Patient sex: M
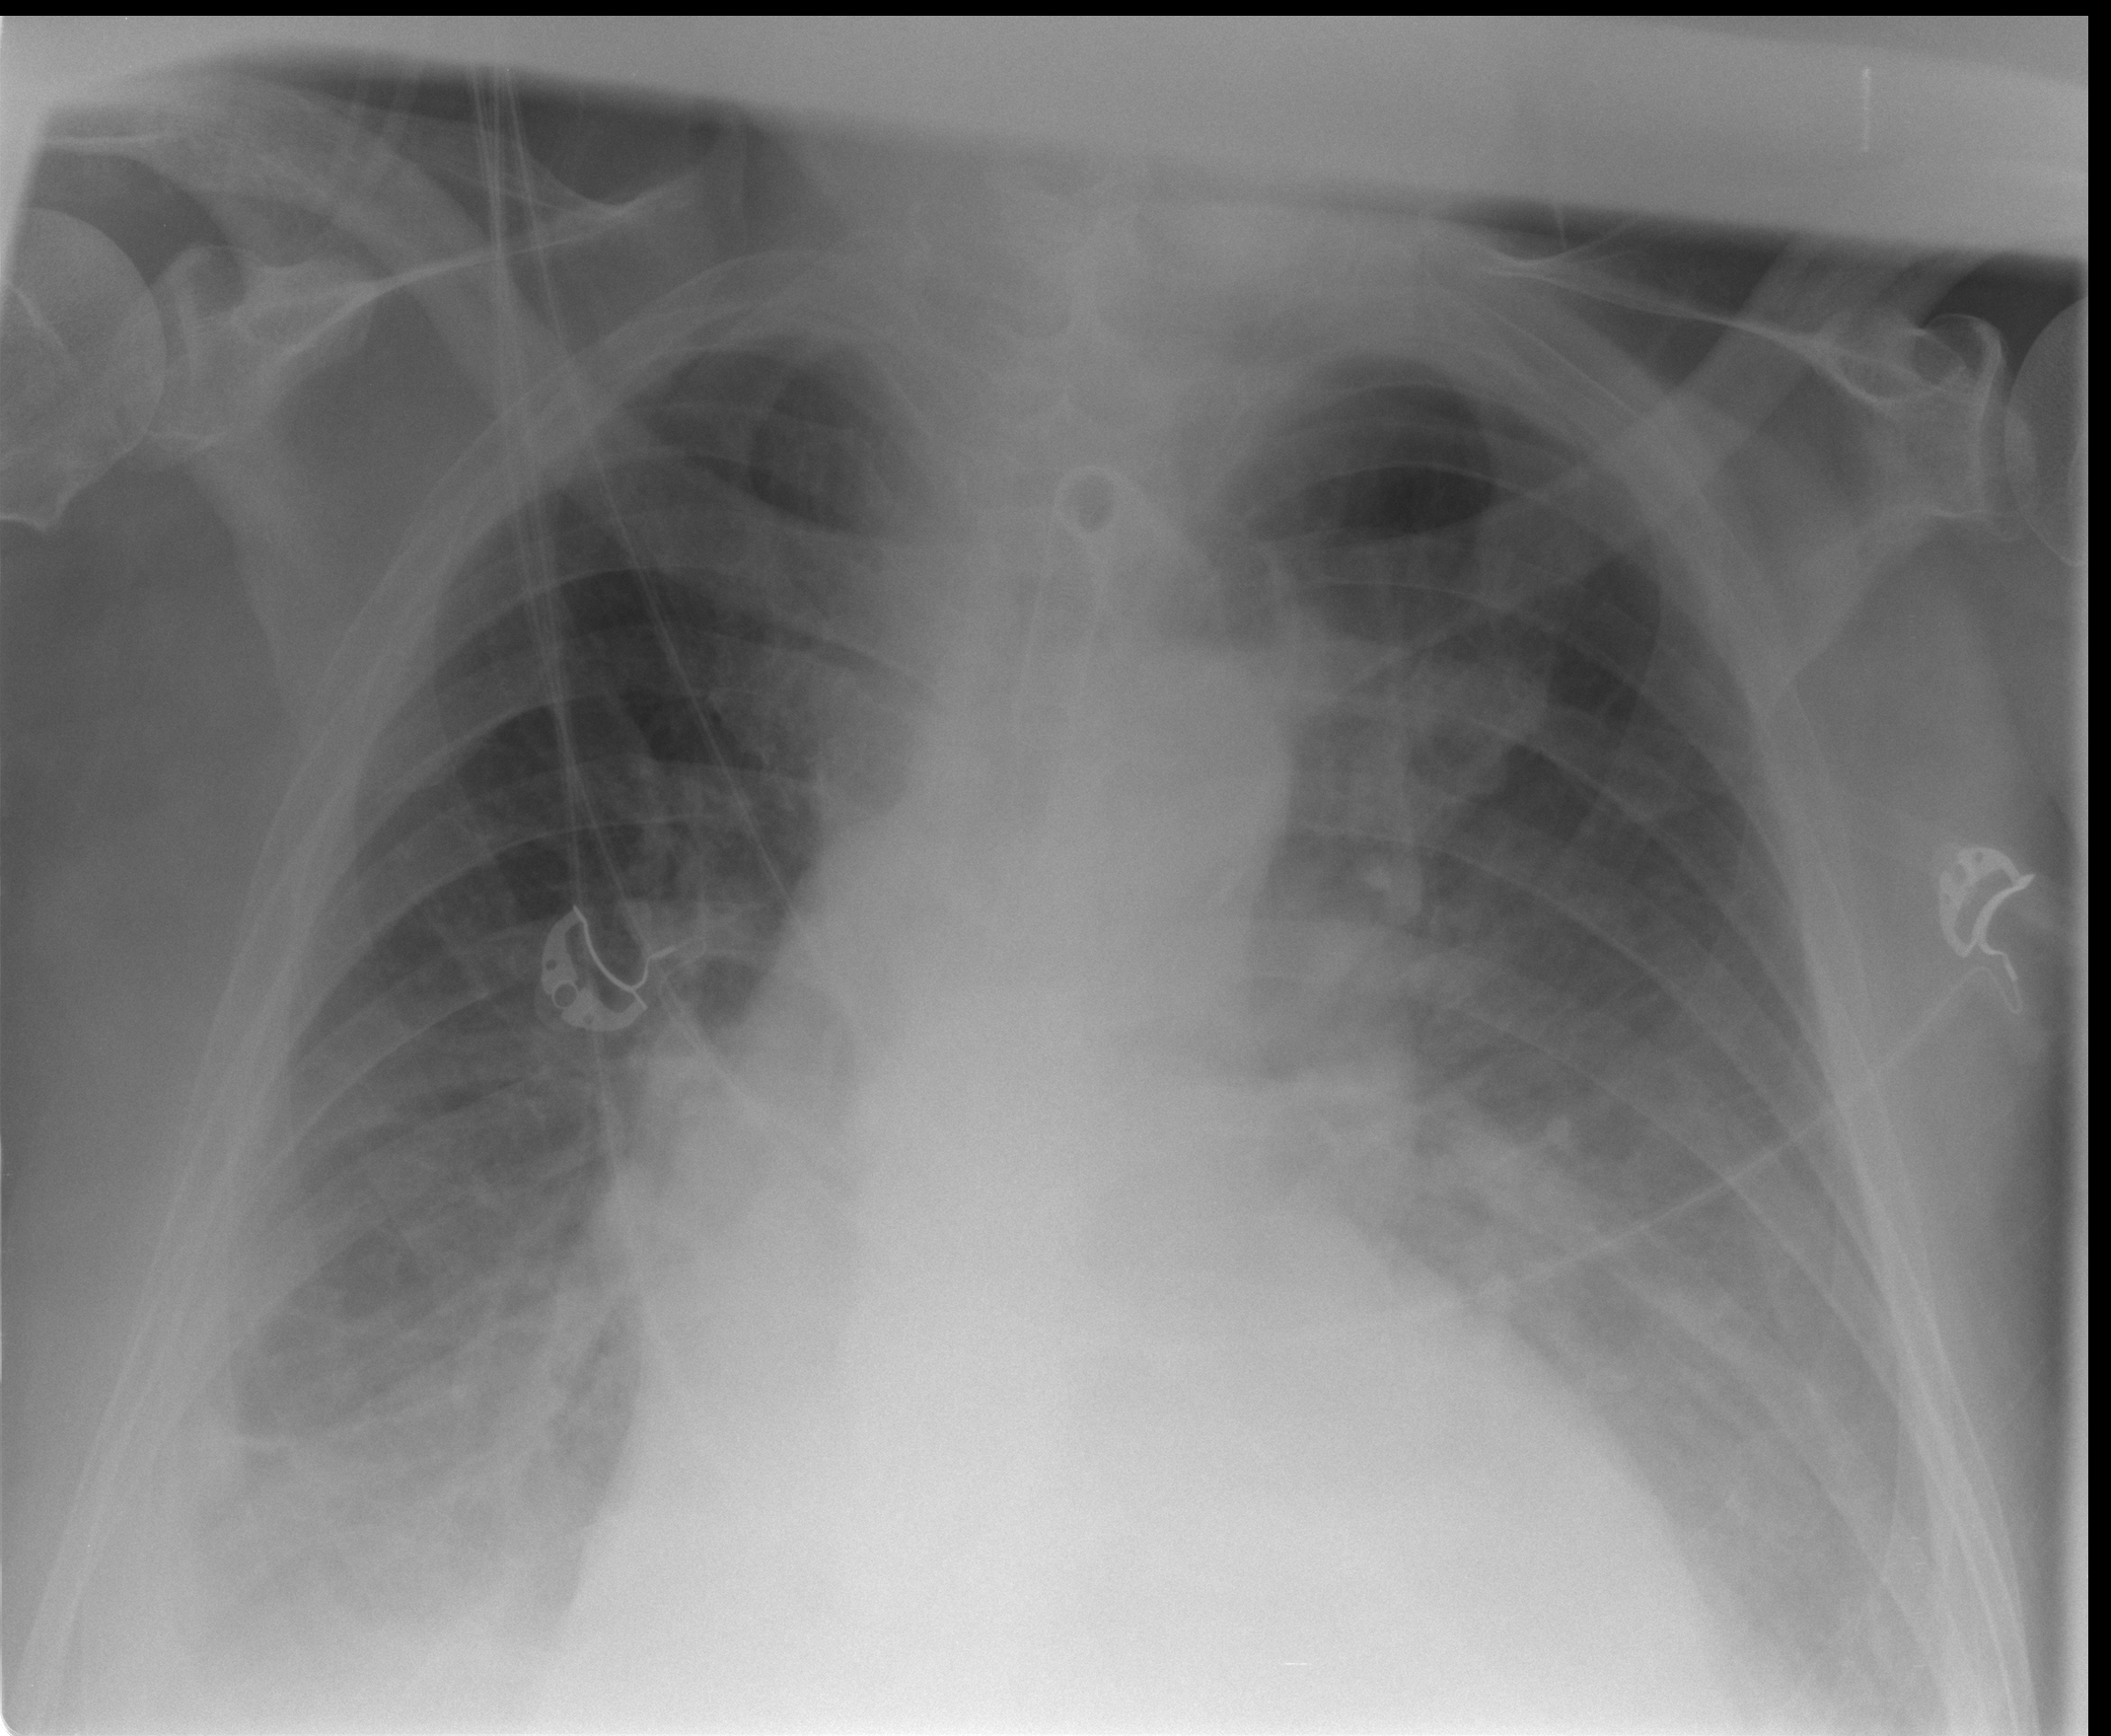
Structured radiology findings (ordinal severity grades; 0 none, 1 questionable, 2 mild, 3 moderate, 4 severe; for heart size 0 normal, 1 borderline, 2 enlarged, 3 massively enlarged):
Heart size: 3
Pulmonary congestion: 2
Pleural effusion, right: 2
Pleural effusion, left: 2
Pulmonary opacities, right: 2
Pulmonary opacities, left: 2
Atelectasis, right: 3
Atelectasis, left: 2